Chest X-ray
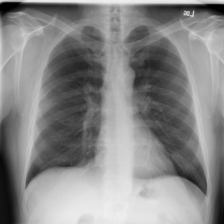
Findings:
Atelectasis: negative
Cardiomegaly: negative
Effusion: negative
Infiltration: negative
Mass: negative
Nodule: negative
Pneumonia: negative
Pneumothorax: negative
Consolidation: negative
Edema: negative
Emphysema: negative
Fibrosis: negative
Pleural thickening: negative
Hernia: negative